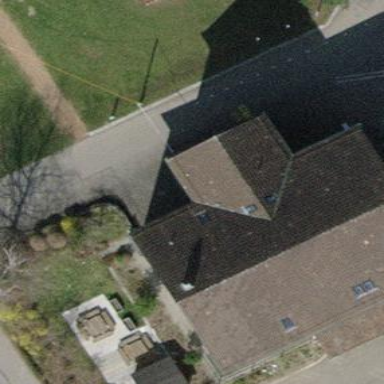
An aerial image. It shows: School building.